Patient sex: M
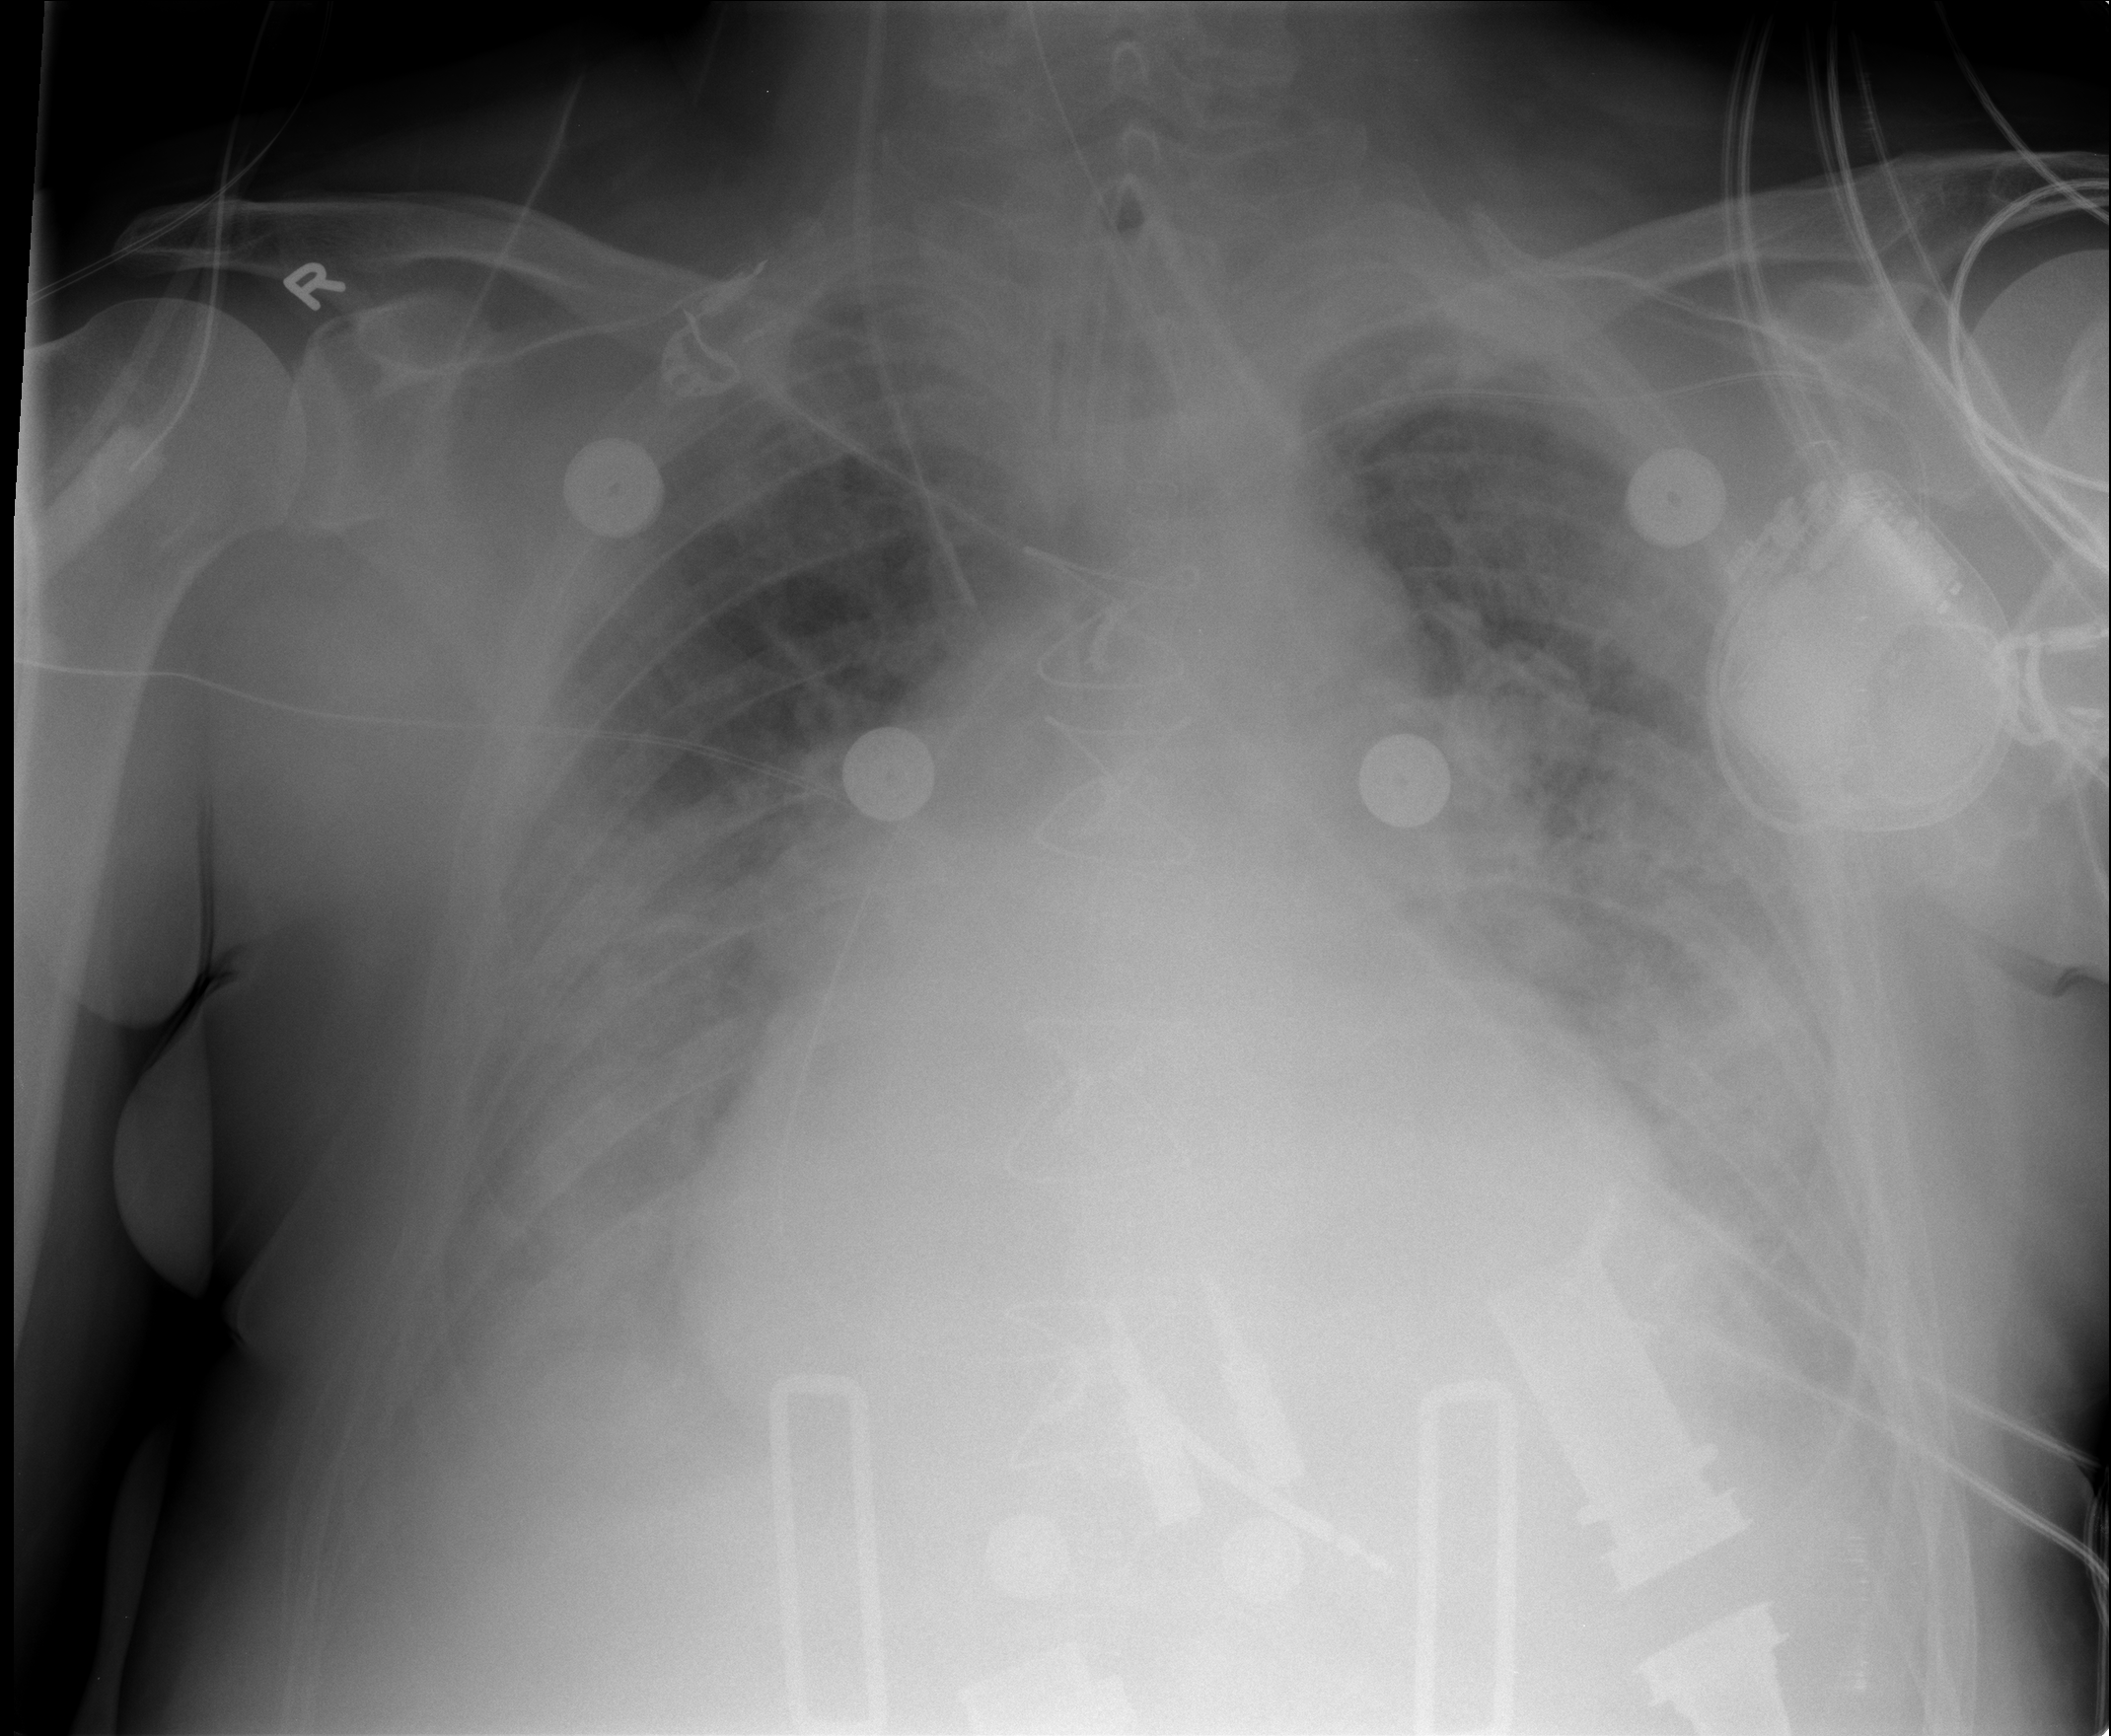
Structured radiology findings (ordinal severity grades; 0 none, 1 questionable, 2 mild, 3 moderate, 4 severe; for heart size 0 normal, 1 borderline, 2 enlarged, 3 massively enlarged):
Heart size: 2
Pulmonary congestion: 3
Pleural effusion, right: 2
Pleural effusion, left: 2
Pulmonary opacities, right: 4
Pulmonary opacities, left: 4
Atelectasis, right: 0
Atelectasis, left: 0